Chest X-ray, PA view. Patient: 60 years old, sex F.
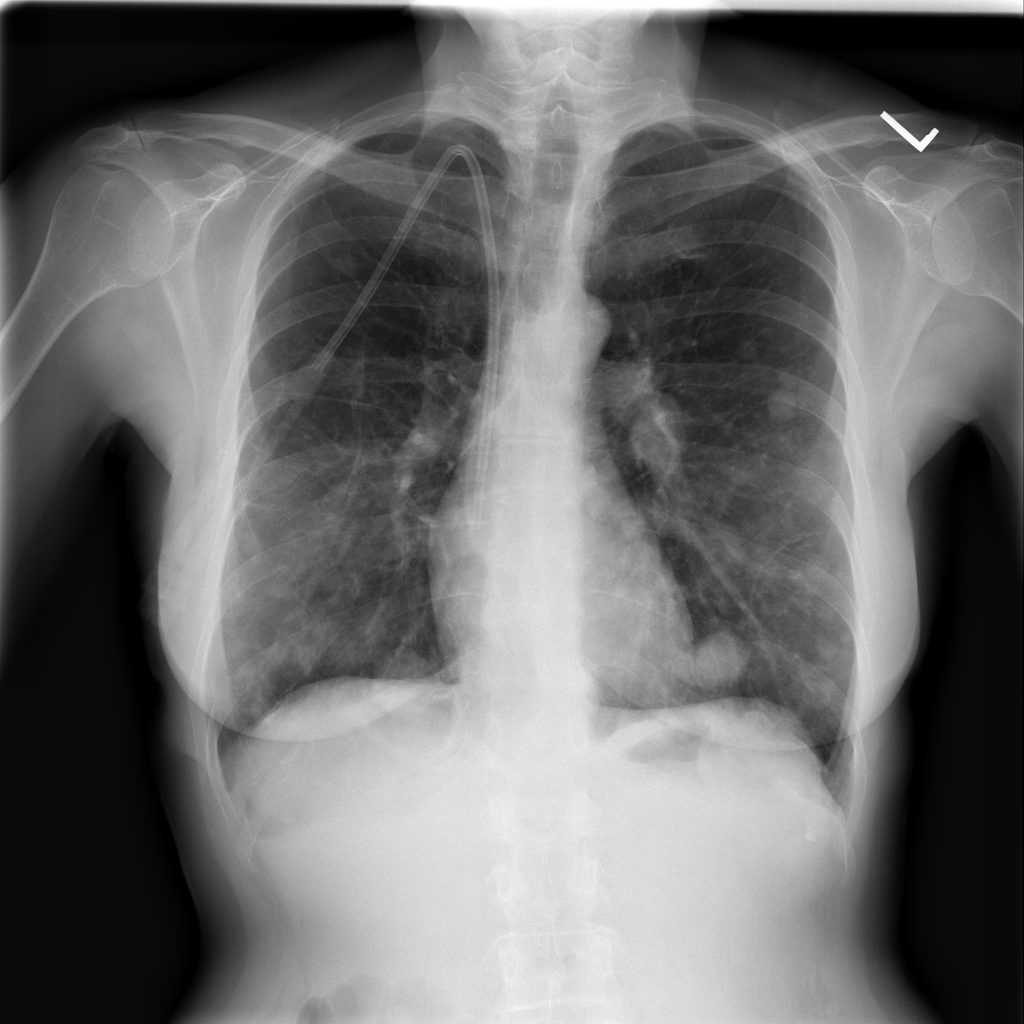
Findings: Infiltration, Nodule